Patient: sex M, age 57
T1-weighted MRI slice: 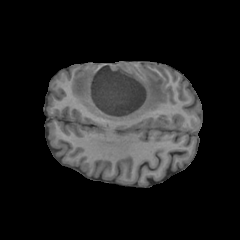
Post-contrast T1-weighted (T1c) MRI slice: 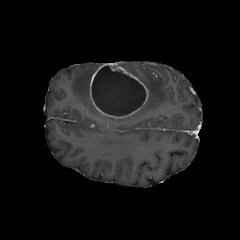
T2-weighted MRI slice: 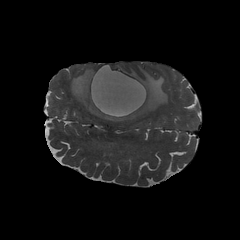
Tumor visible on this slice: yes
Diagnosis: Glioblastoma, IDH-wildtype
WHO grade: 4